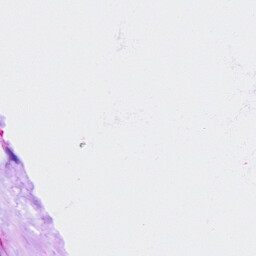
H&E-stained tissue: Ovarian